Field crop: maize
Growth stage: 2
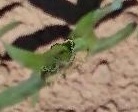
Species: maize